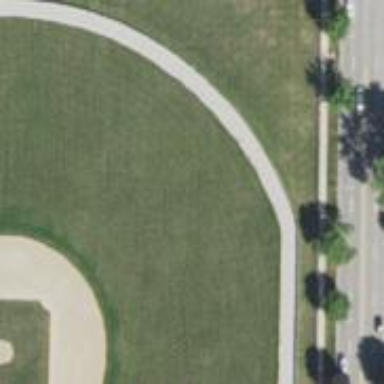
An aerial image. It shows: Baseball pitch for leisure and sports activities.